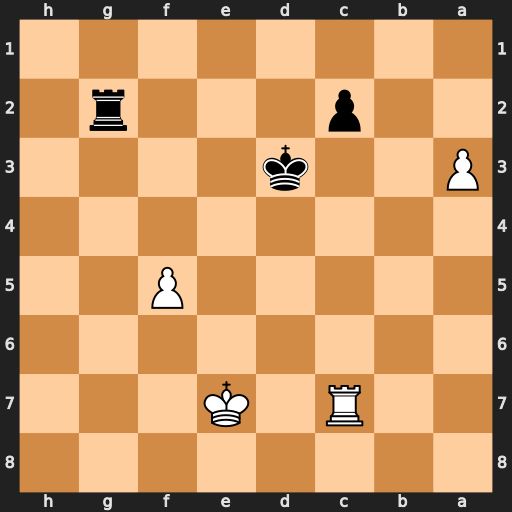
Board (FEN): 8/2R1K3/8/5P2/8/P2k4/2p3r1/8
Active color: b
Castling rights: -
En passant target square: -
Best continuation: Rg7+ Kd6 Rxc7